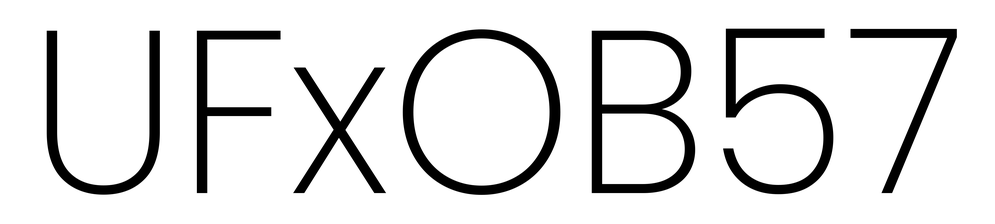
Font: Poppins-ExtraLight